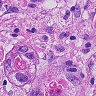
Metastatic tissue present: yes